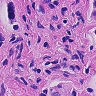
Metastatic tissue present: yes